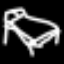
Label: bed